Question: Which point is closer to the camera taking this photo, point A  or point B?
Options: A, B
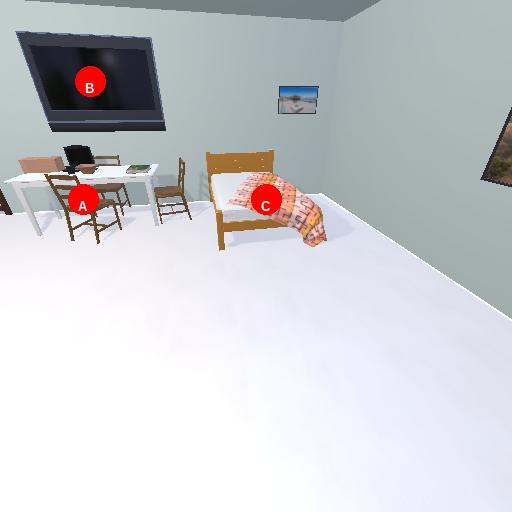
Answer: A